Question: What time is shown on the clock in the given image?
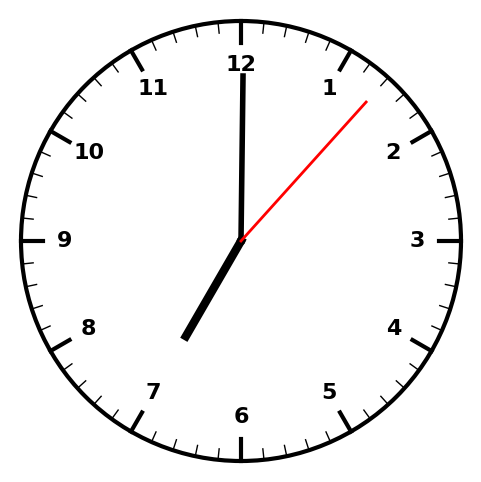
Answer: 07:00:07